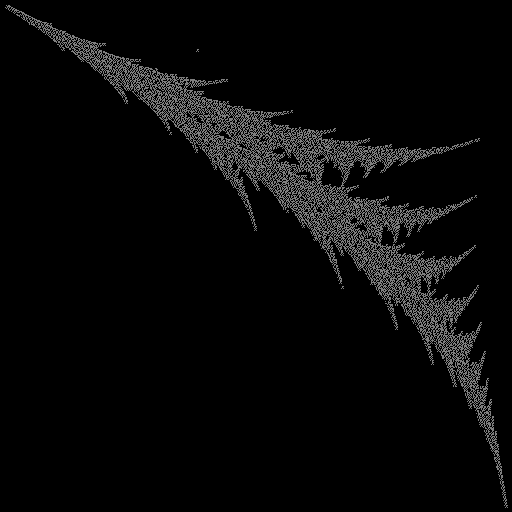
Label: umbrellafern